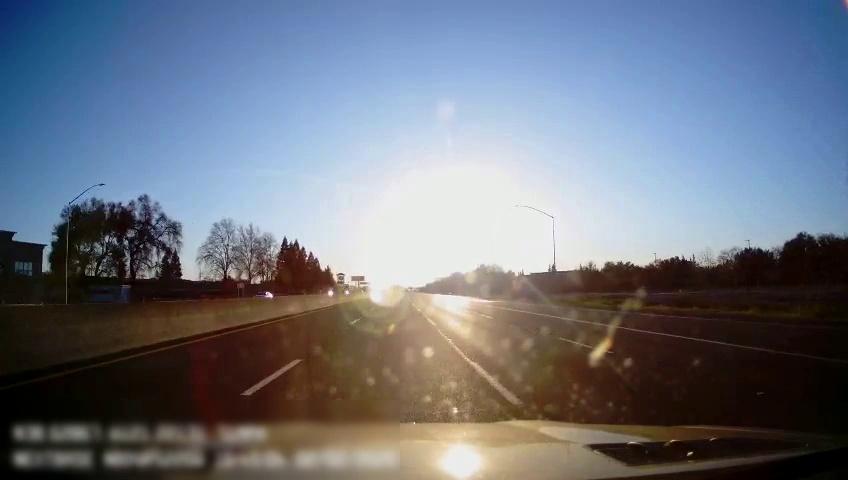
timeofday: Day
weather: Sunny
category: Drivable Space
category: Vehicles | Car
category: Lanes | Alternate Lane
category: Lanes | Alternate Lane
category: Lanes | Current Lane
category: Lanes | Current Lane
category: Lanes | Alternate Lane
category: Lanes | Alternate Lane